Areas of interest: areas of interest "Soccer Field"
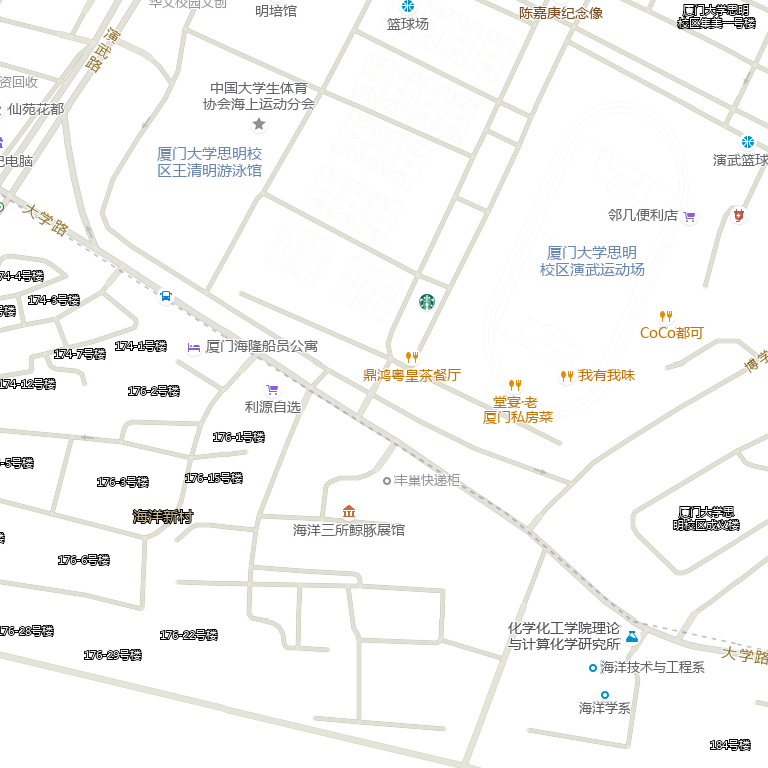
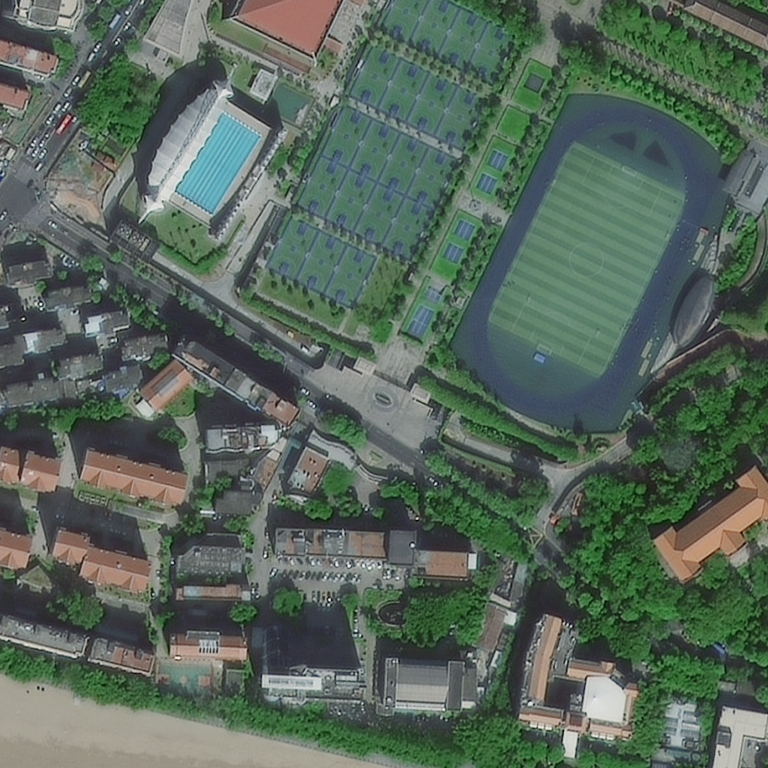